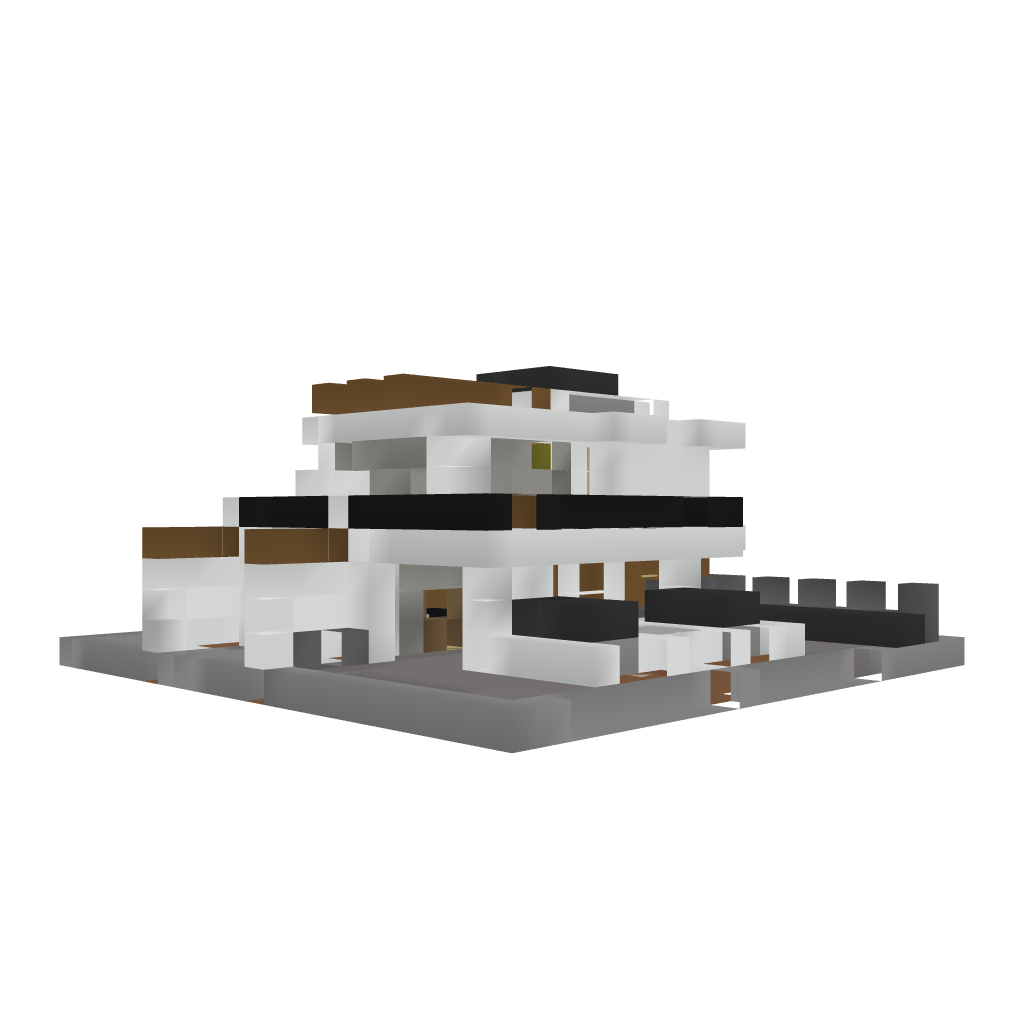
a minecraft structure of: Modern Style House #2 | 1.6.4